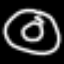
Label: donut